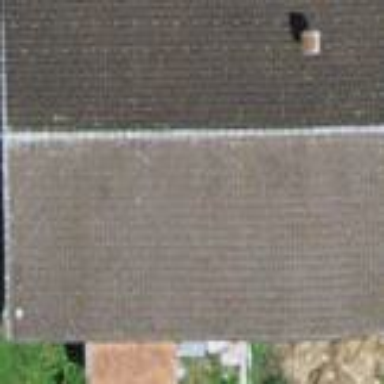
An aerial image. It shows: Gabled roof on farm auxiliary building.